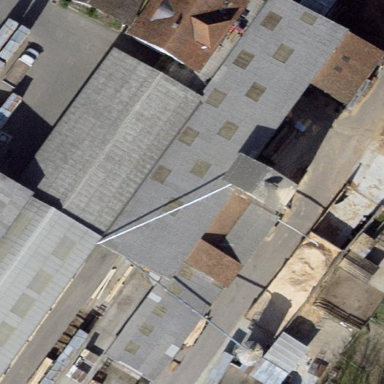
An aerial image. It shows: Industrial building.